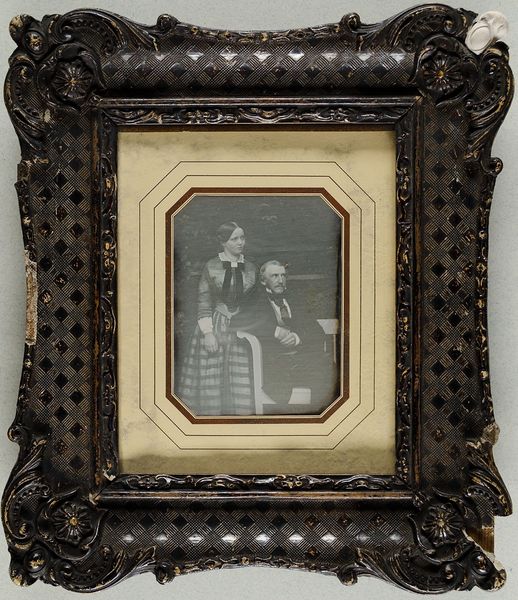
Titel: Ein unbekanntes Paar (Vater und Tochter?)
Künstler: Johann Anton Völlner
Standort: Hamburg
Institution: Museum für Kunst und Gewerbe Hamburg
Schlagwörter: mann, frau, rahmen, portrait, figur, paar, sitz, bank, holzrahmen, foto, fotografie, photographie, doppelbildnis, doppelportrait, schwarzweiß, photo, gerahmt, sitzender mann, lichtbild, daguerreotypie, stehende frau, bildwerke, angewandte und bildende kunst, hessische systematik, mädchen, porträtfotografie, porträtphotographie, doppelporträt